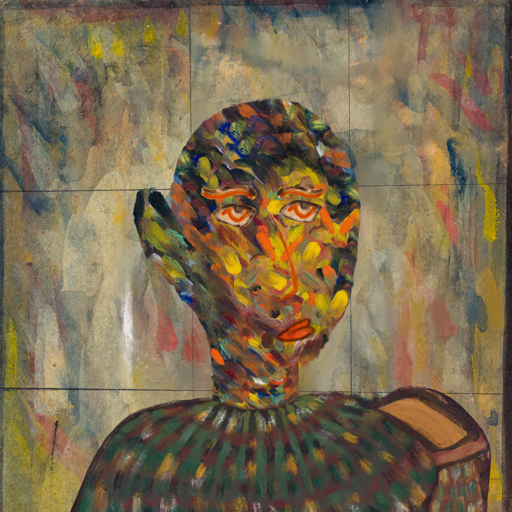
Background: GypsyMother, Head And Neck Side: An_Impression, Face Side: Experience, Bust: After_Raid, Hair Side: Blank, Head Accessory: Blank, Second Necklace: Blank, Necklace: Blank, Baby: Blank